Fundus camera: zeiss
Shooting center: fovea
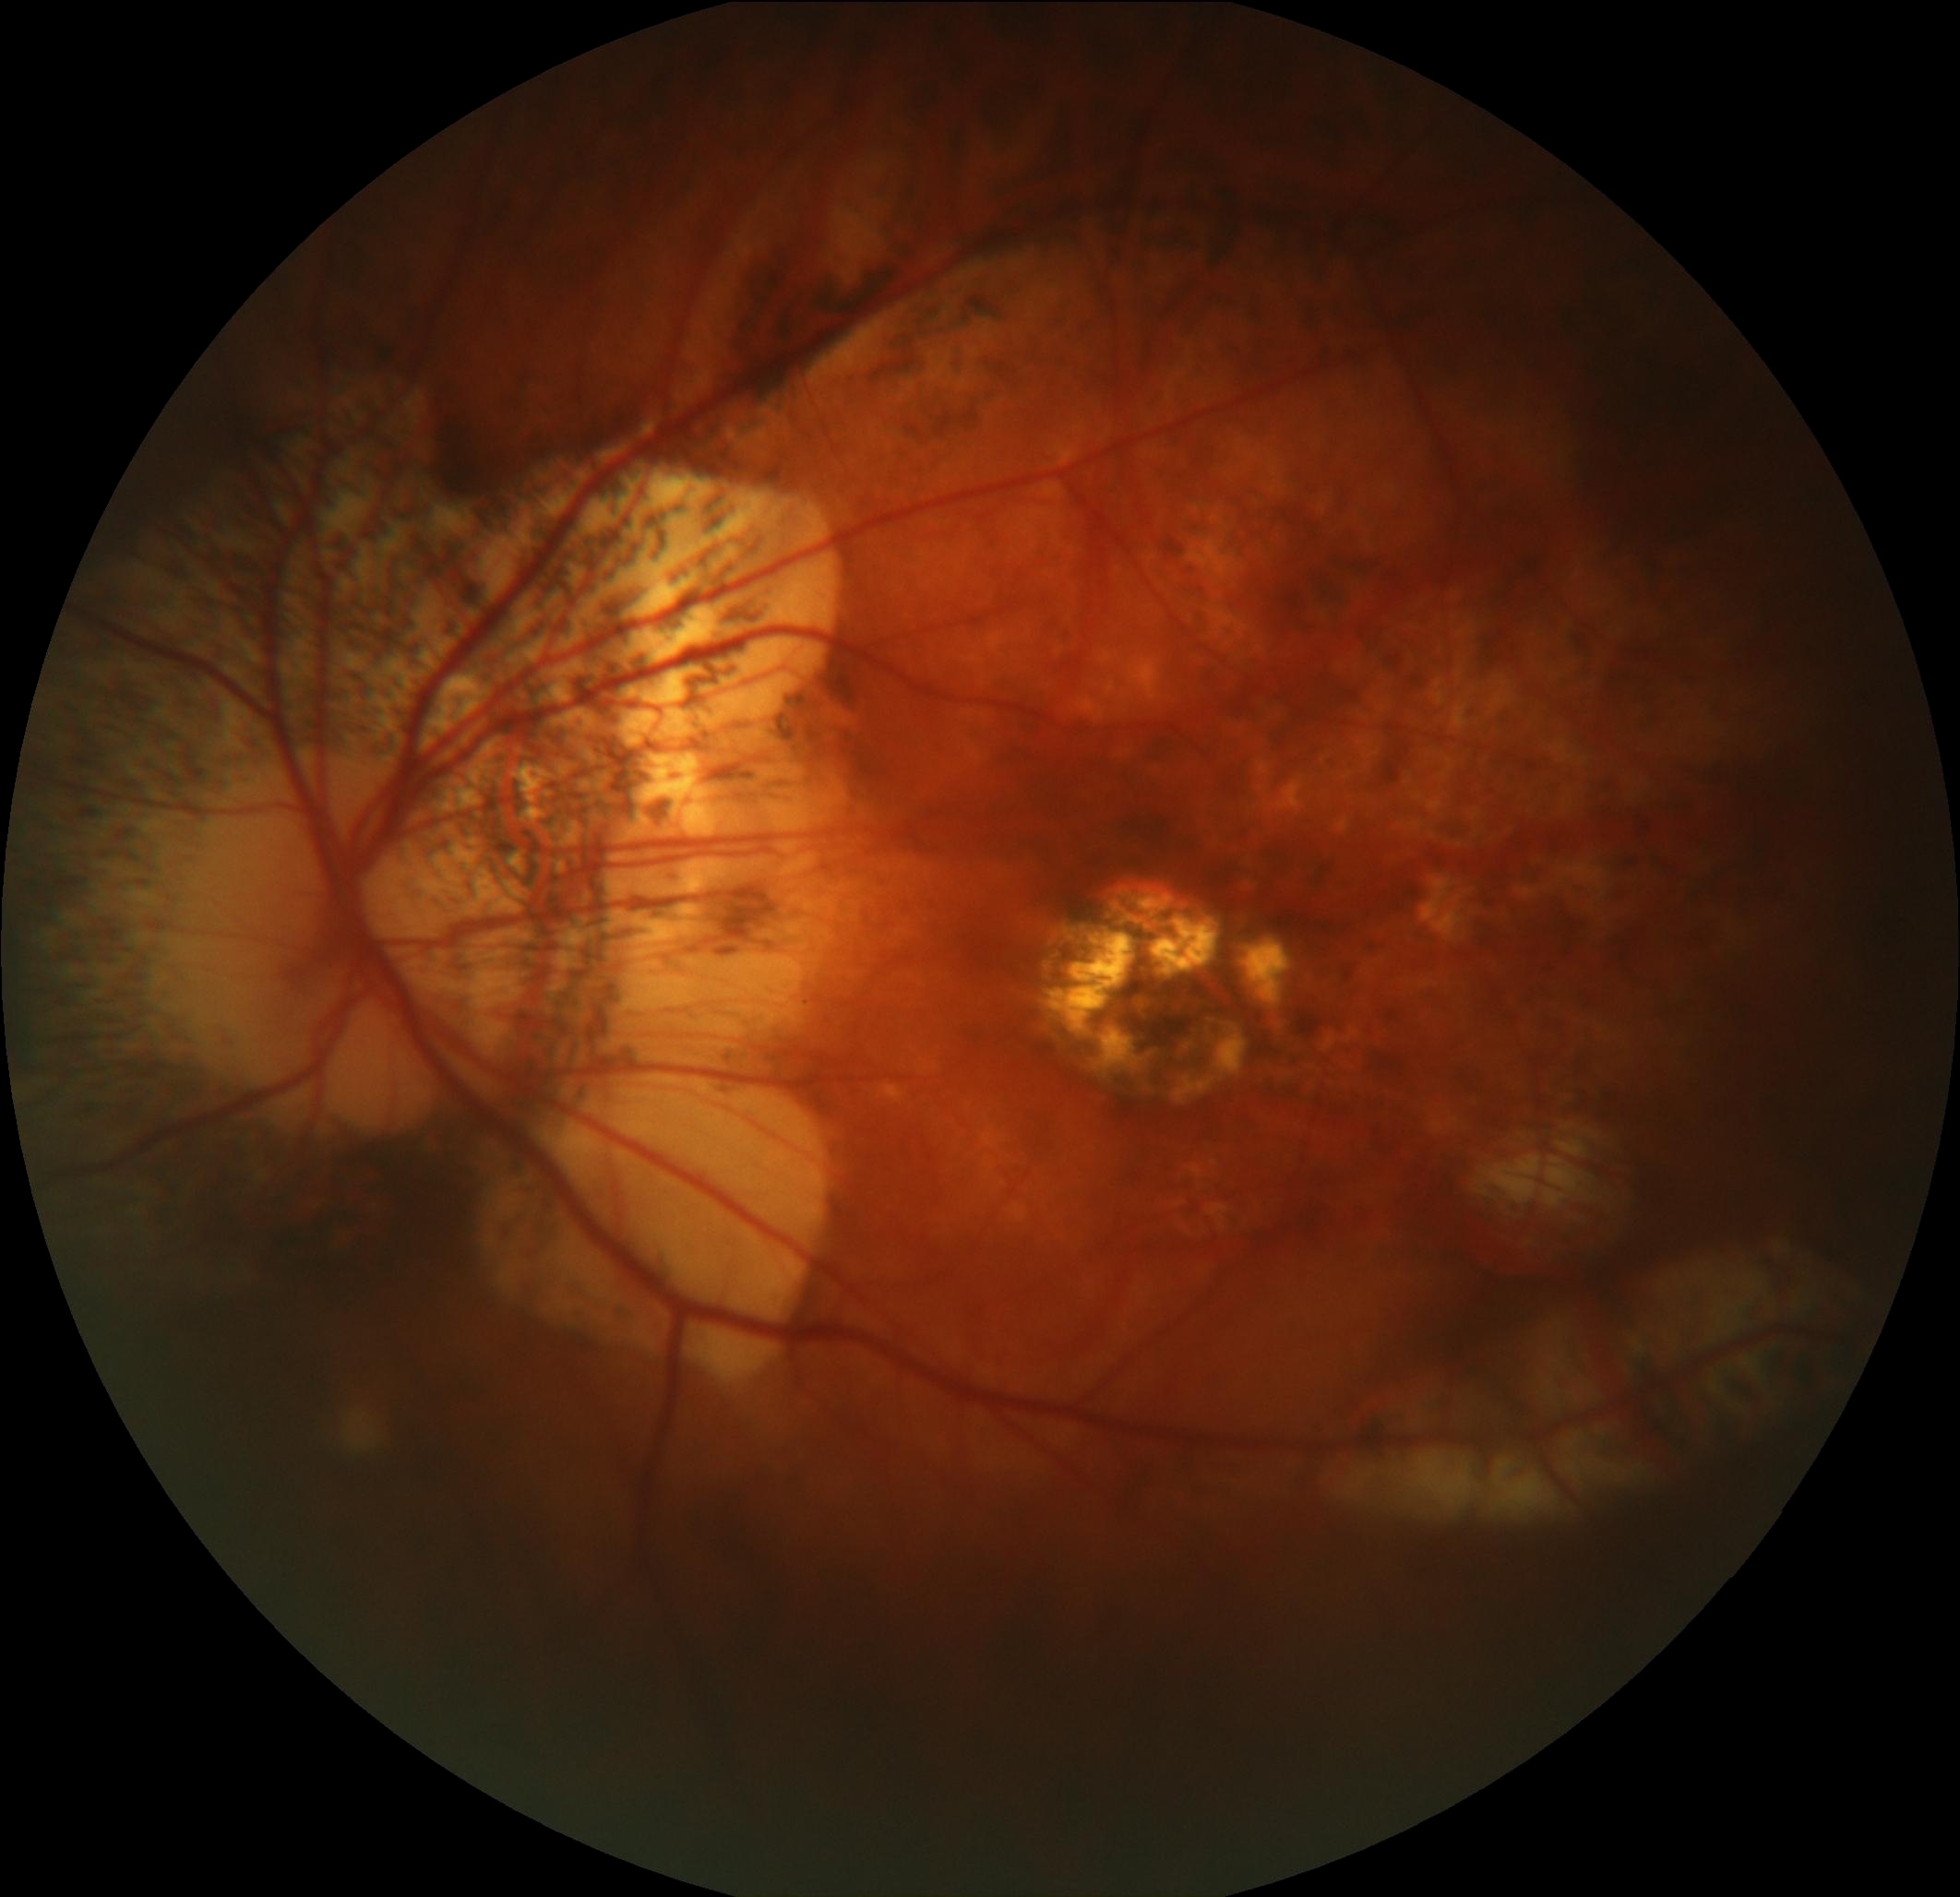
Pathologic myopia: yes
Patchy retinal atrophy: present
Retinal detachment: absent